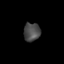
Tissue: skin
Cell type: Epithelial cells
Senescence score: 0.1911
Nuclear area (px): 301
Mean DAPI intensity: 73.415